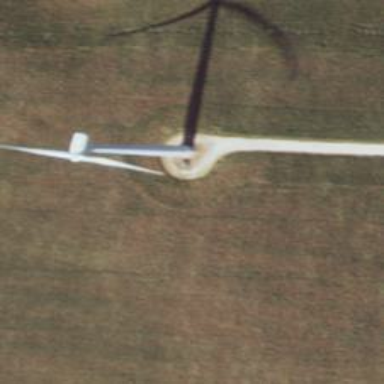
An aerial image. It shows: Wind turbine generator that utilizes wind as its source for generating electricity. It is of the horizontal axis type.